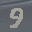
Label: 9